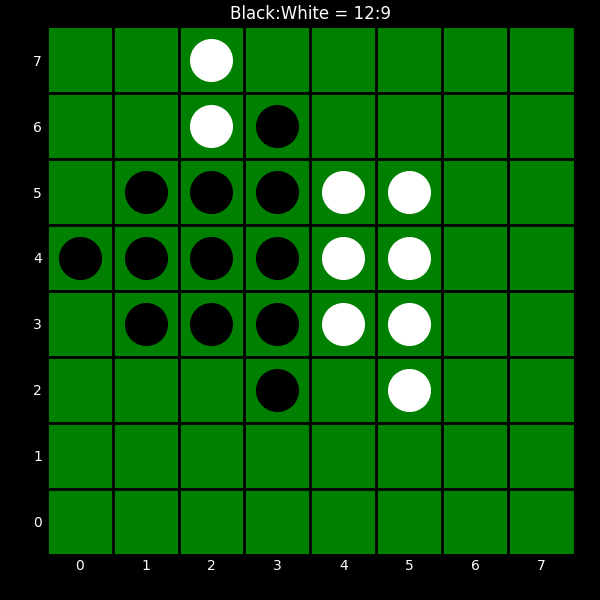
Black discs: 12
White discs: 9